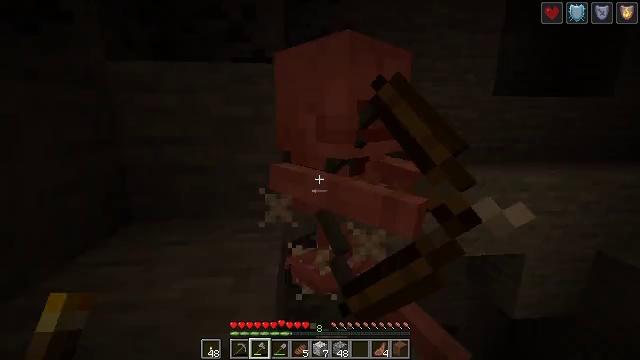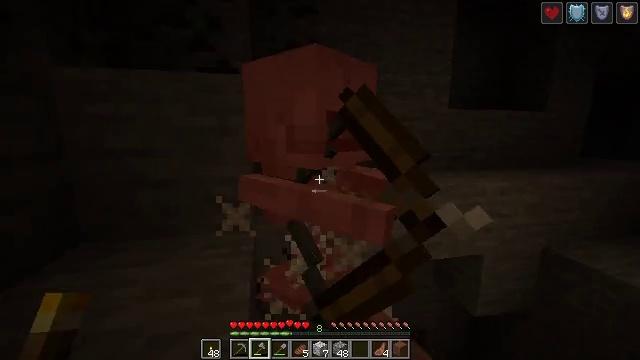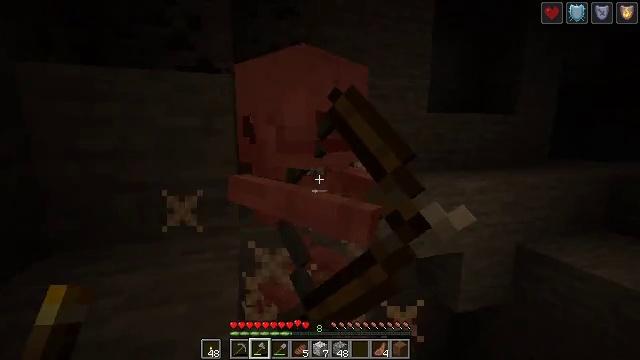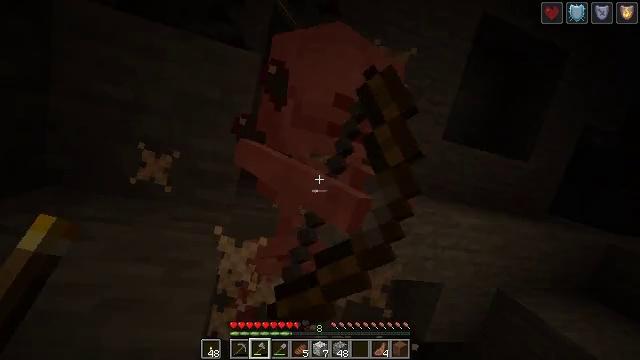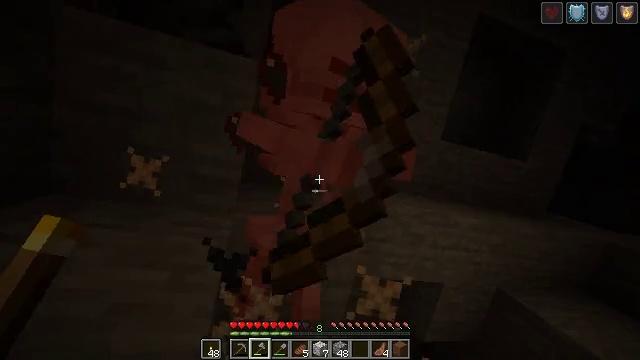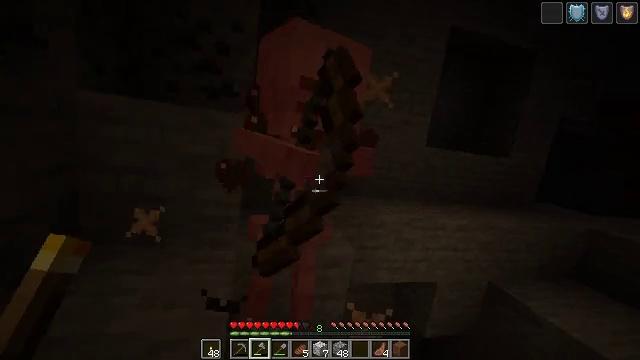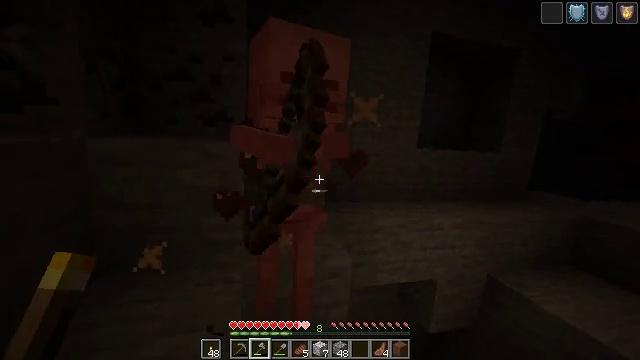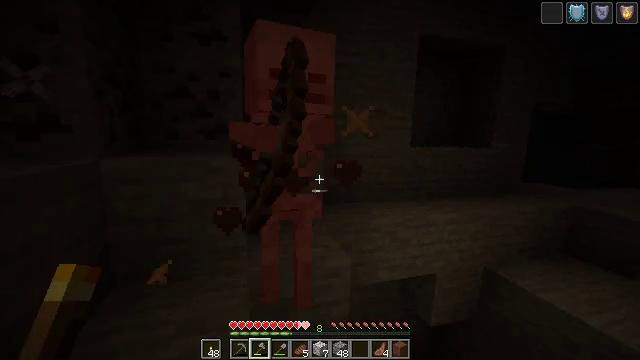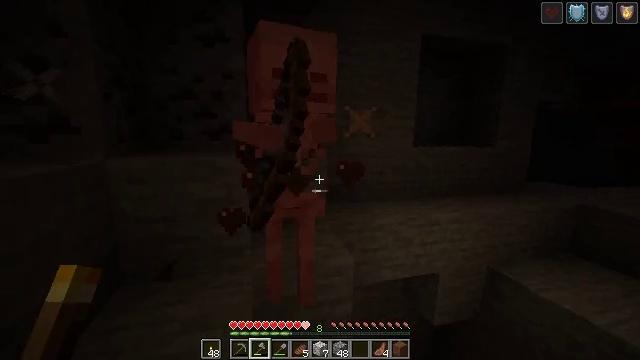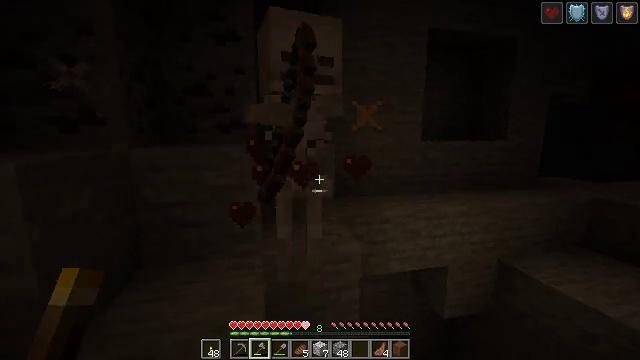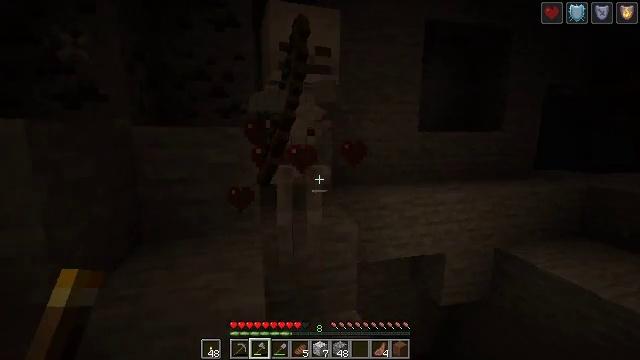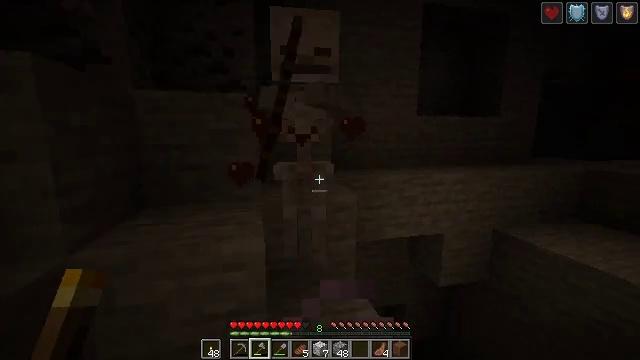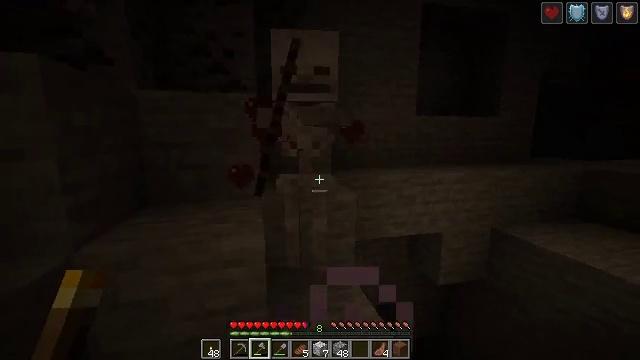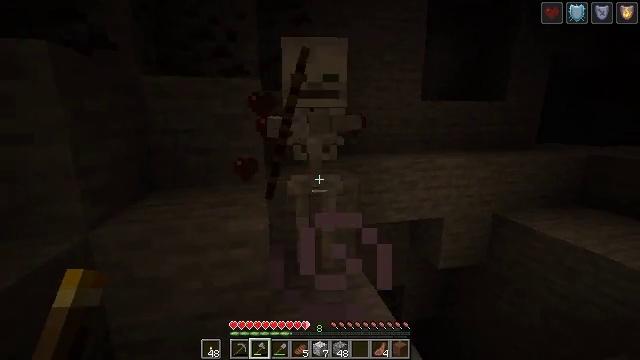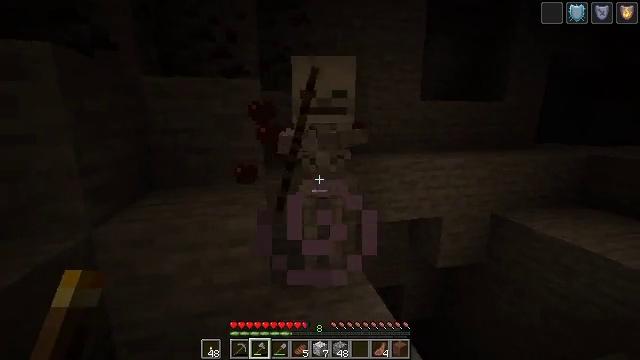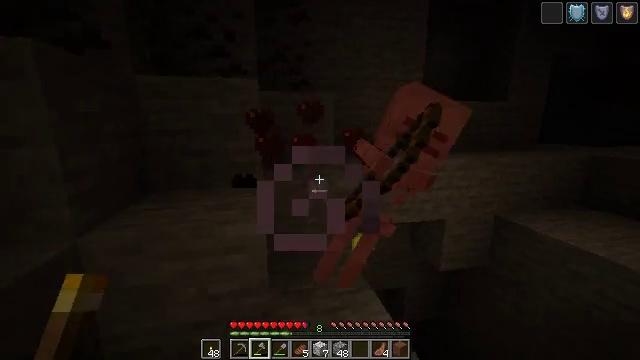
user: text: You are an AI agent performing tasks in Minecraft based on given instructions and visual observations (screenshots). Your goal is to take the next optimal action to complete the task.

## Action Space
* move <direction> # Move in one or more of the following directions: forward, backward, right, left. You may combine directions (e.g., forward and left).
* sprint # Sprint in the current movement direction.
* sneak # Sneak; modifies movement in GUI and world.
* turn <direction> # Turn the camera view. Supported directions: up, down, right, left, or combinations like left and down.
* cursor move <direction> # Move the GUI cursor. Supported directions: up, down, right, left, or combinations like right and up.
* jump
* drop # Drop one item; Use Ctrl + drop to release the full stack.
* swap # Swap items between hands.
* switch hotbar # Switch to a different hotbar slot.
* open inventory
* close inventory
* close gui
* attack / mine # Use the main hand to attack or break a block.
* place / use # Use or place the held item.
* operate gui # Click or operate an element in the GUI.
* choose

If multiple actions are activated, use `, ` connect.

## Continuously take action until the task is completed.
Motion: motion action
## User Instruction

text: Kill mobs.
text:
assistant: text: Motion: turn right and up
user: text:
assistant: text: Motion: turn right
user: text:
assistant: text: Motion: no_op
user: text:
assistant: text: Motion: no_op
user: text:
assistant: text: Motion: no_op
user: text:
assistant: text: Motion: no_op
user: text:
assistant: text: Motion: no_op
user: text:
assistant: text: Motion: no_op
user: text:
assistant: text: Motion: turn left
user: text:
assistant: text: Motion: attack / mine
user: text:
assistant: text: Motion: attack / mine
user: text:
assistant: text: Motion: attack / mine
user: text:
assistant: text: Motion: turn down, attack / mine
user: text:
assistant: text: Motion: no_op
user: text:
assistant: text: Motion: move forward
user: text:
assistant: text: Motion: no_op